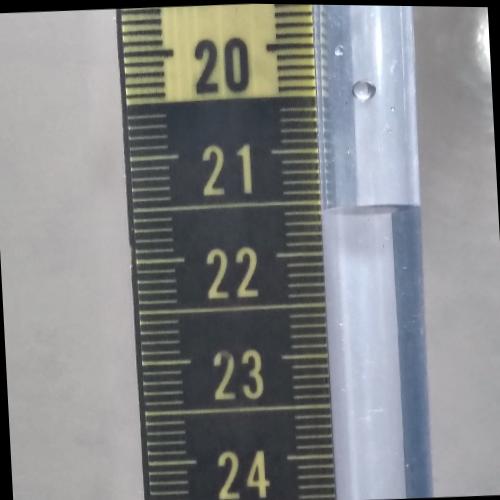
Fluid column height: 21.6 cm